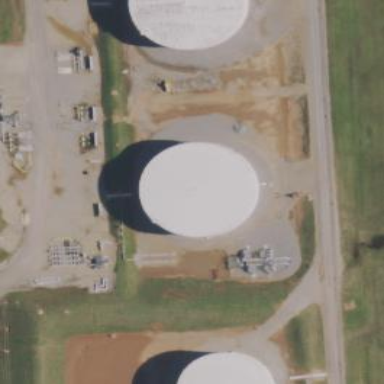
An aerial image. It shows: Storage tank created as man-made structure.